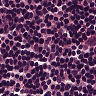
Metastatic tissue present: no